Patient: sex M, age 62
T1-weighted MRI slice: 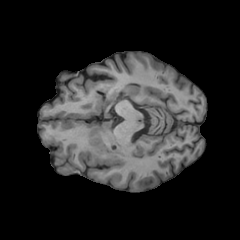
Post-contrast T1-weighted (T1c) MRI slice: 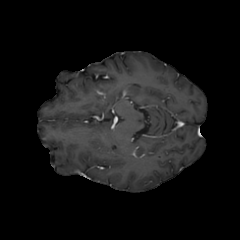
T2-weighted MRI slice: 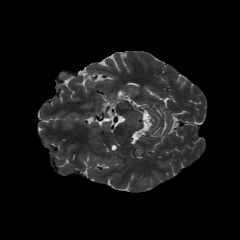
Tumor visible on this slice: no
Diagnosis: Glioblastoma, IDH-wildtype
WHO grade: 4